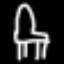
Label: chair